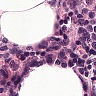
Metastatic tissue present: no